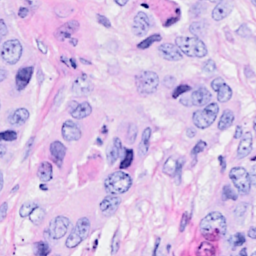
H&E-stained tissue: Breast